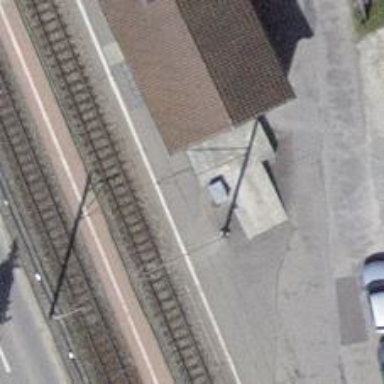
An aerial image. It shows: Railway station that also serves as public transport station.